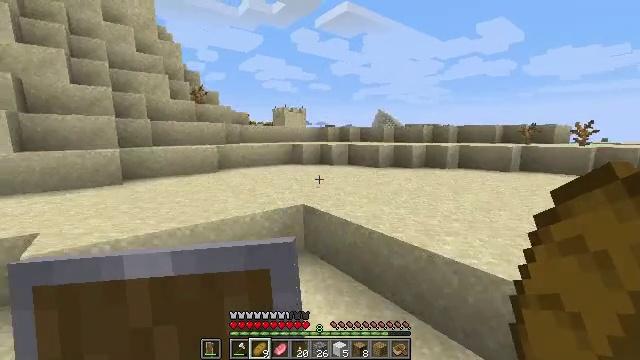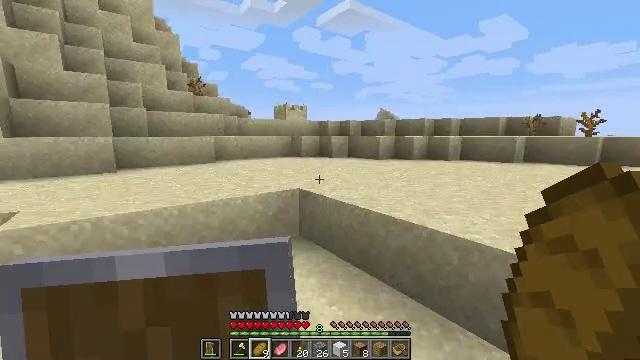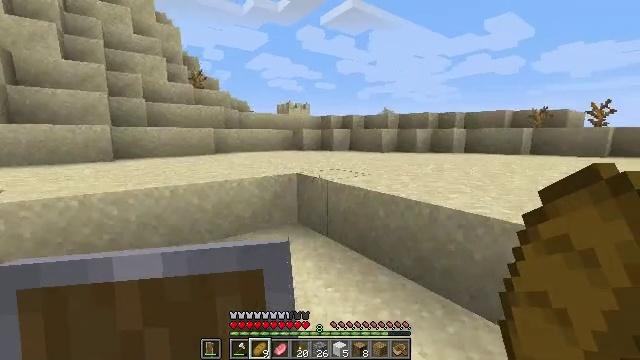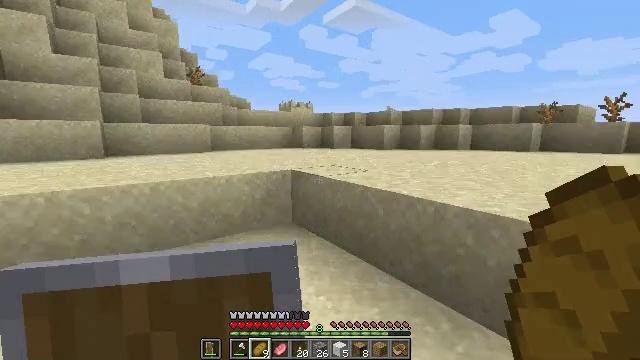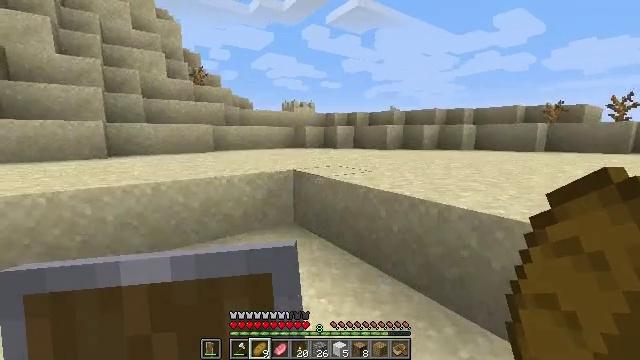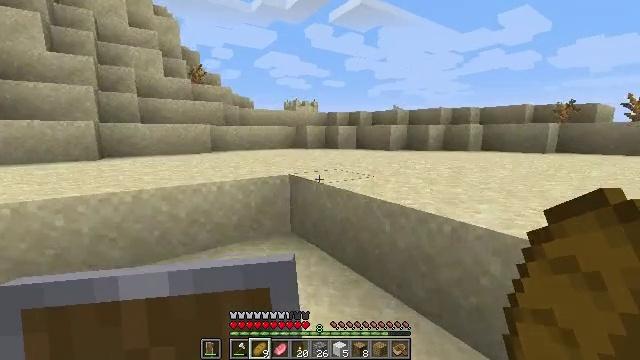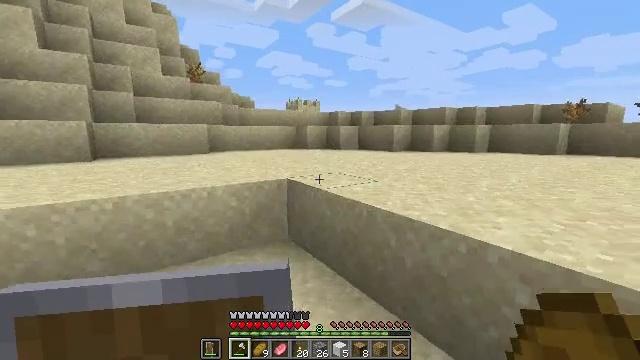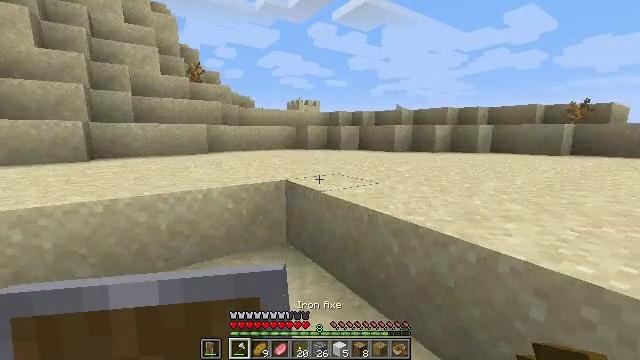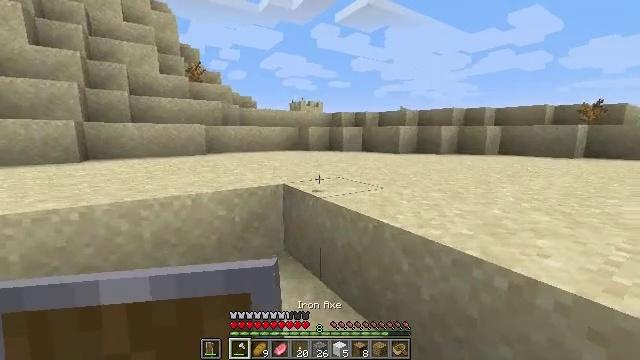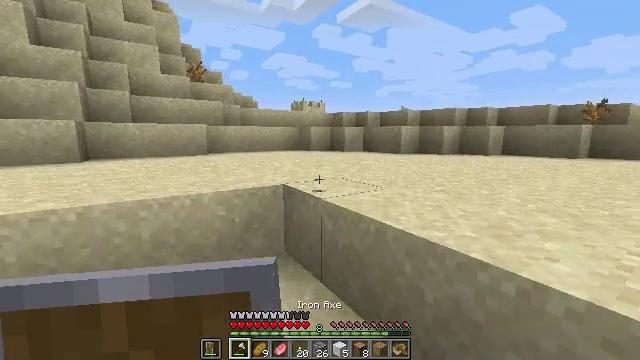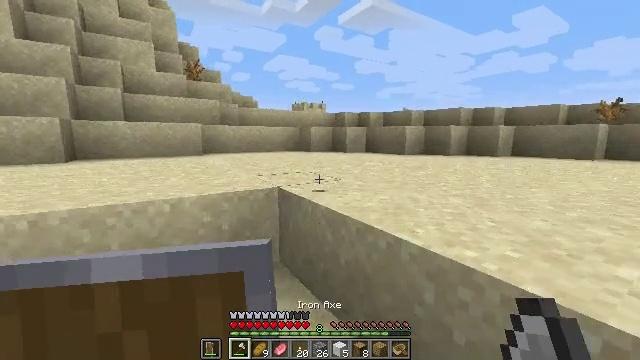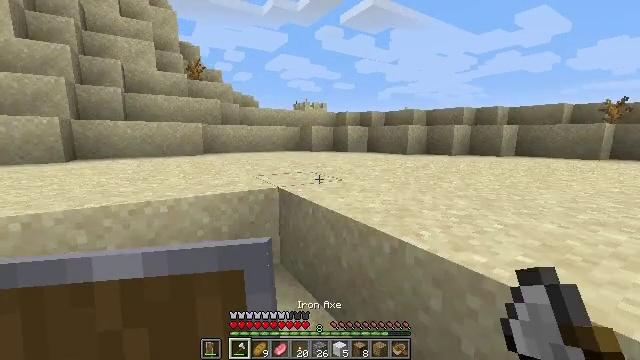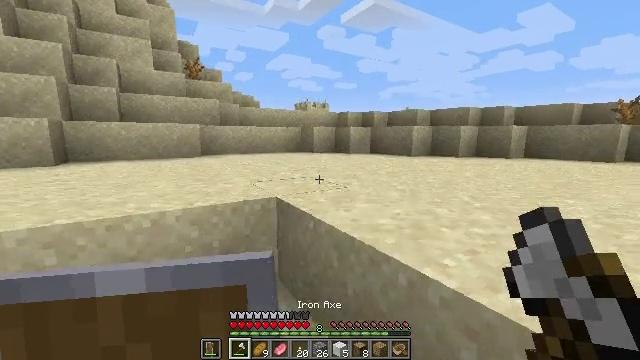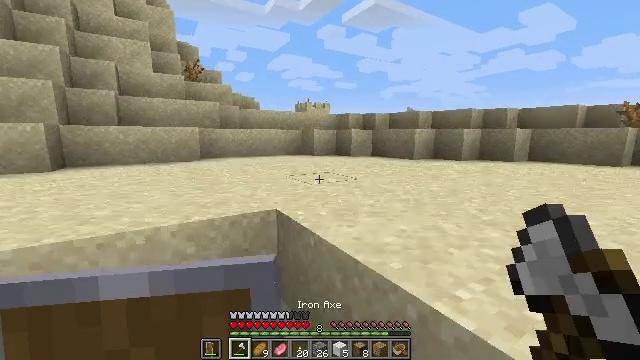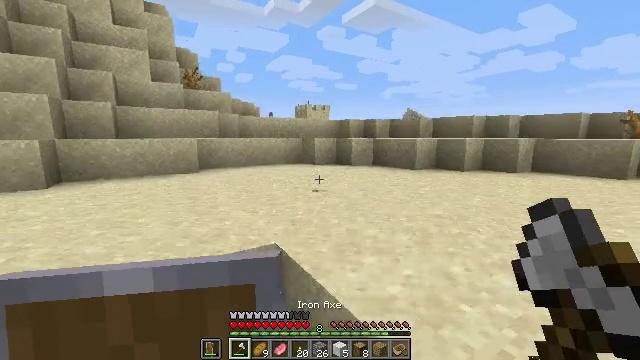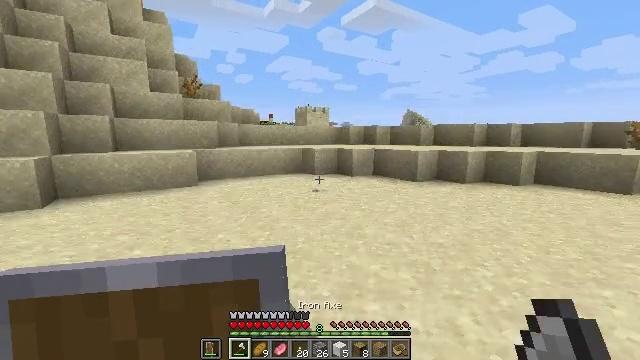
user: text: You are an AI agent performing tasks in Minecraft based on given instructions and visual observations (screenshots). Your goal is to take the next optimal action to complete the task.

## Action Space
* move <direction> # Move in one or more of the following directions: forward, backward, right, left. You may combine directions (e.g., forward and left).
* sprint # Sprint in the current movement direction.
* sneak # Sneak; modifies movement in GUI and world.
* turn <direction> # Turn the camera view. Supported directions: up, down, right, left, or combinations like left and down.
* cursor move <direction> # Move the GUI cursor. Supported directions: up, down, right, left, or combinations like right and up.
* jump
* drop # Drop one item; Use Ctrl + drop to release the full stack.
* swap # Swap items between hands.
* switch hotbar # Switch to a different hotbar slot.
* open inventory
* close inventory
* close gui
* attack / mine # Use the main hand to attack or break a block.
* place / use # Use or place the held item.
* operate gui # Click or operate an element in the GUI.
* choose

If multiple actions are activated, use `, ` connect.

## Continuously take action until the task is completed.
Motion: motion action
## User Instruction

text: Harvest the dead bush.
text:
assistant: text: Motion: move forward
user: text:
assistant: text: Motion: move forward
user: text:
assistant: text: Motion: move forward
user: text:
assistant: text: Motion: move forward
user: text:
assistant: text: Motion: move forward
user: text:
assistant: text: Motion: move forward, switch to hotbar 1
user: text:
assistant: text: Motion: move forward, switch to hotbar 1
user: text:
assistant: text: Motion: move forward, switch to hotbar 1
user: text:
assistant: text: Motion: move forward, switch to hotbar 1
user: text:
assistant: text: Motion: move forward
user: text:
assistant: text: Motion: move forward
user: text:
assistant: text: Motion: move forward
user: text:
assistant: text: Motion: move forward, jump
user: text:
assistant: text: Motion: move forward, jump
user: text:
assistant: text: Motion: move forward, jump
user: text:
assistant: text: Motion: move forward, jump
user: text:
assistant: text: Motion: move forward, jump
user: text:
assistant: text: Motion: move forward, jump
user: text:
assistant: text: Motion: move forward, jump
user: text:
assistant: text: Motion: move forward, jump
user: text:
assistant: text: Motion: move forward, jump
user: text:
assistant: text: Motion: move forward, jump
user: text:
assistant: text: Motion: move forward, jump
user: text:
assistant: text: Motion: move forward
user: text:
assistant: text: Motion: move forward
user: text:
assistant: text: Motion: move forward
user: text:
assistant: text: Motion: move forward, jump
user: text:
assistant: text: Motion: move forward, jump
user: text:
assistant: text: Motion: move forward, jump
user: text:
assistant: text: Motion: move forward, jump